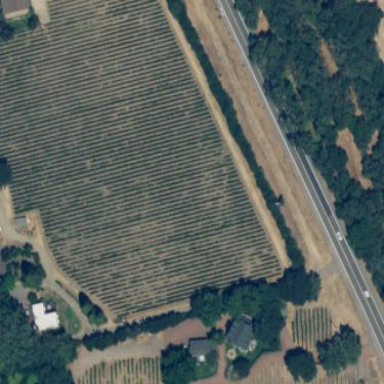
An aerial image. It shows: Vineyard growing wine grapes.